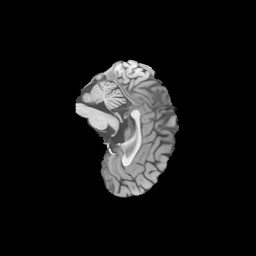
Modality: T1w
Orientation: sagittal